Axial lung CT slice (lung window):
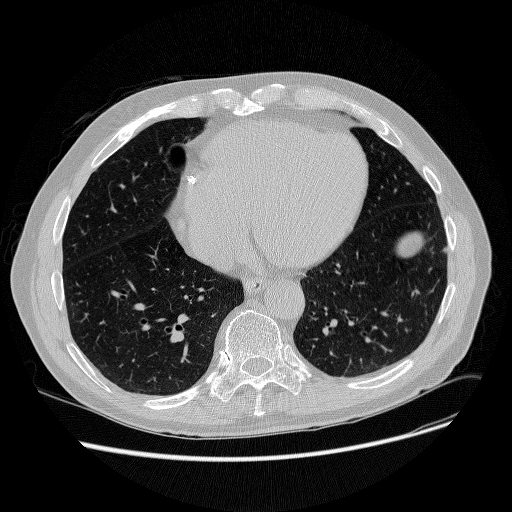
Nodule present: yes
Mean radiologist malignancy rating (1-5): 3